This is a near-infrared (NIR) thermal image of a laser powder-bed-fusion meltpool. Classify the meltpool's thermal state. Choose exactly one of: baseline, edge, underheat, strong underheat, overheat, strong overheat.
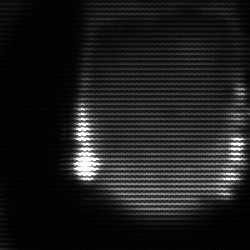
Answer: edge